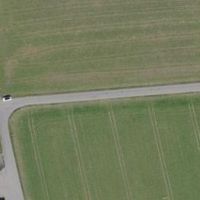
EUNIS habitat code: 52
Species observed at this site:
Anacamptis pyramidalis
Clematis vitalba